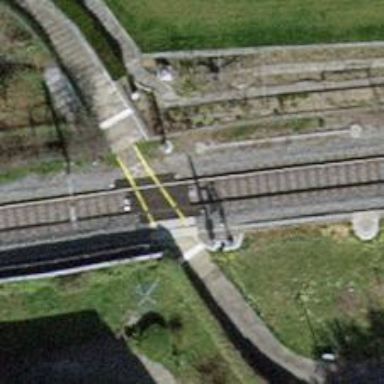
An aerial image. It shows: Crossing for the railway.